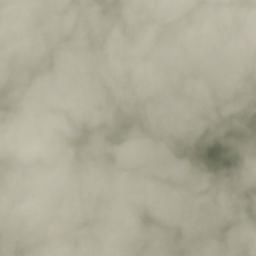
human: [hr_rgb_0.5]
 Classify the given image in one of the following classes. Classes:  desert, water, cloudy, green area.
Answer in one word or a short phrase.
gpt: cloudy